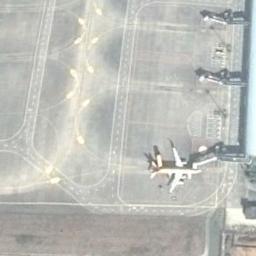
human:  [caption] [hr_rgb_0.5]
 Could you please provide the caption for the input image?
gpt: An airplane parked beside a building inside the airport .

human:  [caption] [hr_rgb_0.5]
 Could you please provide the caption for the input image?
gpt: A plane parked next to a boarding bridge .

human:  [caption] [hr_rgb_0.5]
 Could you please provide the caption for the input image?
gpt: A plane is parked next to the terminal .

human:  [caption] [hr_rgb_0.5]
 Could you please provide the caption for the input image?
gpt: There are three boarding gates and a plane .

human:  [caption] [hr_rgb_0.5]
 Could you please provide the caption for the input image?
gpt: One aircraft is on the marked ground .